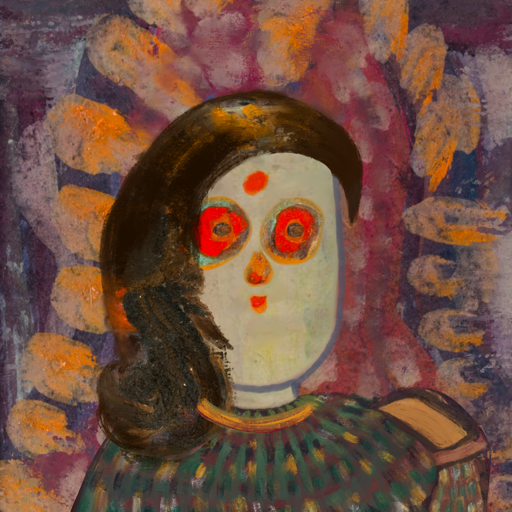
Background: Doll, Head And Neck Front: Hill_Girl, Face Front: Sisters, Bust: After_Raid, Hair Front: Gypsy_Queen, Head Accessory: Blank, Second Necklace: Blank, Necklace: Mother_And_Son_Son, Baby: Blank